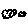
Label: cloud